【题型】填空题　【知识点】解析几何　【难度】medium
已知抛物线 \(C: y^2 = 4x\) 的焦点为 \(F\)，\(C\) 的准线与 \(x\) 轴交于点 \(E\)。若 \(A\) 为 \(C\) 上一点，\(\angle AFE\) 为钝角，且 \(\dfrac{|AF|}{|AE|} = \dfrac{\sqrt{3}}{2}\)，则 \(|AF| = \underline{\hspace{8cm}}\)。
【解答】
【答案】\(\boldsymbol{6 + 2\sqrt{6}}\)

【分析】若 \(AB\) 垂直于准线于 \(B\)，易得 \(\dfrac{|AB|}{|AE|} = \dfrac{\sqrt{3}}{2}\)，从而有 \(\angle AEB = 60^\circ\)、\(\angle AEF = 30^\circ\)，令 \(|AF| = \sqrt{3}x > 0\)，\(|AE| = 2x > 0\)，应用余弦定理列方程求参数，注意 \(|AE| > |EF| = 2\) 即可得。

【详解】如下图，若 \(AB\) 垂直于准线于 \(B\)，则 \(|AB| = |AF|\)，故
\[
\dfrac{|AF|}{|AE|} = \dfrac{|AB|}{|AE|} = \dfrac{\sqrt{3}}{2},
\]

所以，在 \({\rm Rt}\triangle ABE\) 中 \(\angle AEB = 60^\circ\)，故 \(\angle AEF = 30^\circ\)。

令 \(|AF| = \sqrt{3}x > 0\)，\(|AE| = 2x > 0\)，而 \(|EF| = 2\)，则
\[
\cos\angle AEF = \dfrac{|EF|^2 + |AE|^2 - |AF|^2}{2|EF|\cdot|AE|} = \dfrac{\sqrt{3}}{2},
\]
所以
\[
\dfrac{4 + 4x^2 - 3x^2}{8x} = \dfrac{\sqrt{3}}{2},
\]
整理得 \(x^2 - 4\sqrt{3}x + 4 = 0\)，

所以 \(x = 2(\sqrt{3} \pm \sqrt{2})\)，而 \(\angle AFE\) 为钝角，结合三角形边角关系知 \(|AE| > |EF| = 2\)。

当 \(x = 2(\sqrt{3} - \sqrt{2})\) 时，\(|AE| = 4(\sqrt{3} - \sqrt{2}) < 2\)，不符合要求；

所以 \(x = 2(\sqrt{3} + \sqrt{2})\)，\(|AE| = 4(\sqrt{3} + \sqrt{2}) > 2\)，经验证满足要求，

所以 \(|AF| = 6 + 2\sqrt{6}\)。

故答案为：\(\boldsymbol{6 + 2\sqrt{6}}\)
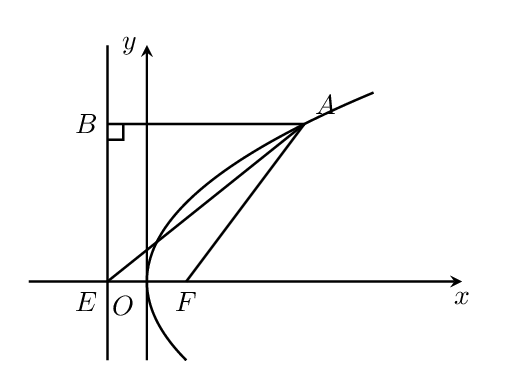